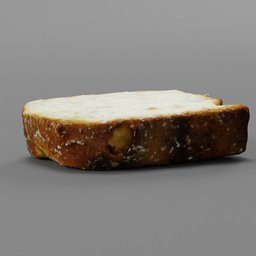
Label: nature